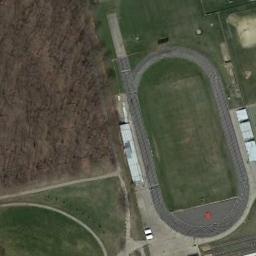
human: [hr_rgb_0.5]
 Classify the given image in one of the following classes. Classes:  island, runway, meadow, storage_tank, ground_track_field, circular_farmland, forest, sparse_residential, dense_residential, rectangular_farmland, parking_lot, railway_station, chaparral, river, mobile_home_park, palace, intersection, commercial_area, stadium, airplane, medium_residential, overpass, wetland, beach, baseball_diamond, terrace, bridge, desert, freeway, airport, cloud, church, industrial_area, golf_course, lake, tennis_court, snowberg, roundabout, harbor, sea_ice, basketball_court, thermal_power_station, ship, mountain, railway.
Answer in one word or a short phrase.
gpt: ground_track_field